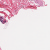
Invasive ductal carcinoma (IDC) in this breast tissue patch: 0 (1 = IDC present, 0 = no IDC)